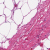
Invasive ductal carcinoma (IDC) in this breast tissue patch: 0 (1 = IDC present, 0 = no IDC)